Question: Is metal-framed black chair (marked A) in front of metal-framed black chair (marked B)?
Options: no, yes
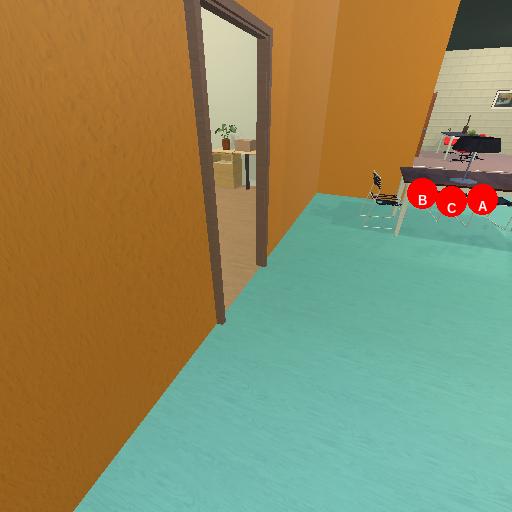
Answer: no